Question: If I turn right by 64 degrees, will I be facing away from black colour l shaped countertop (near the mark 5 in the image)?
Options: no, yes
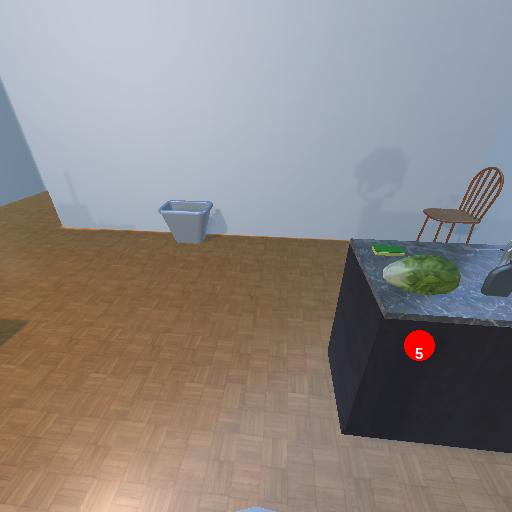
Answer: no